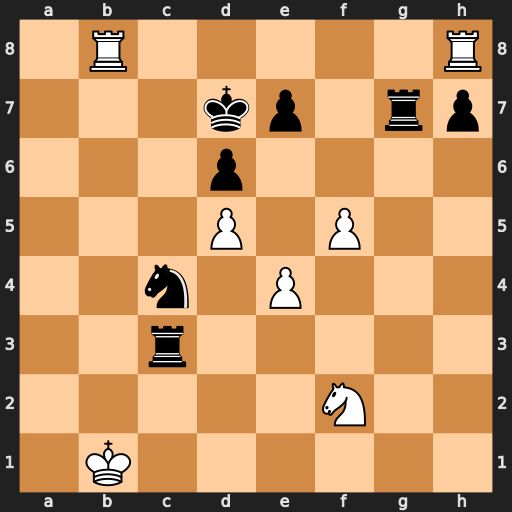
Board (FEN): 1R5R/3kp1rp/3p4/3P1P2/2n1P3/2r5/5N2/1K6
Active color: w
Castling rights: -
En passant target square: -
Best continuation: Rb7#